Question: I have a simple java applet that retrieves an image from a server and prints it out. The only problem is that I get the following java security warning:

Researching on this site and all over the web, some people suggest that I sign the applet (I tried that to no avail) and others suggest that I <URL> but that isn't feasible for my clients.
Not only do I get this warning at the start of my applet, but seemingly any time the code attempts to interact with the printer, the dialog re-appears. Also, note that there is no checkbox next to 'Always allow this applet to access the printer'. These symptoms show on any browser.
How do I get java to respect the users choice to allow it to send jobs to the printer?
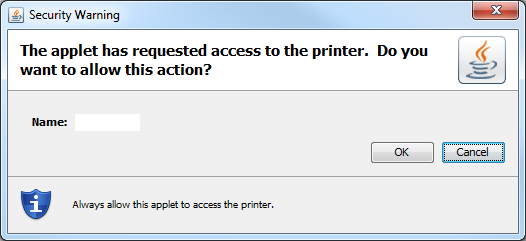
Answer: You might use the JNLP API services in a sand-boxed applet in a plug-in 2 JRE. They will still prompt the user each first time they go to print, but should also put an 'always allow' check-box on the dialog (though it really only applies for that run). See a <URL>.
See also the <URL> that includes a link on the Next Generation in Applet Java Plug-in Technology which "..brings new abilities to applets: such as .. allowing embedded applets to gain full access to the services of Java Web Start."